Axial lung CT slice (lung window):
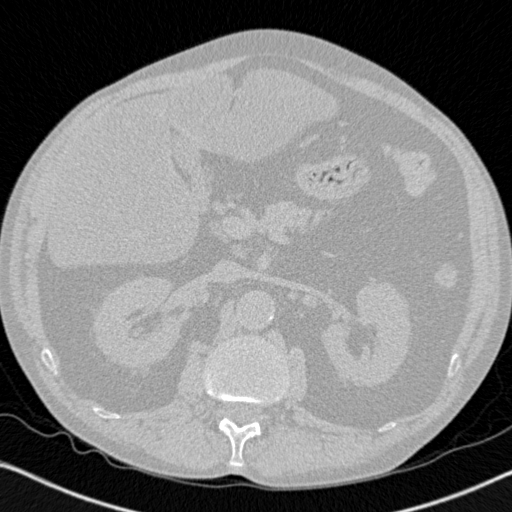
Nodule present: no